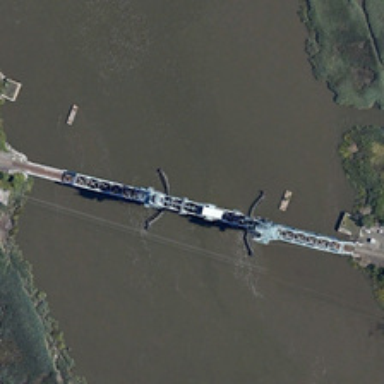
There is a bridge over the river .